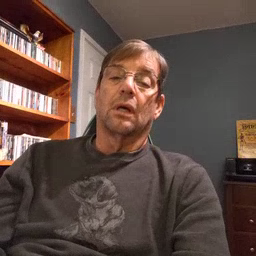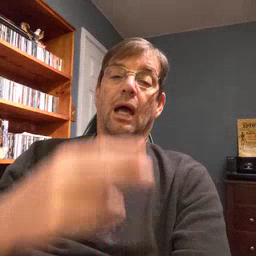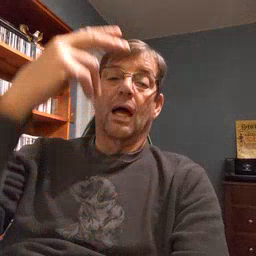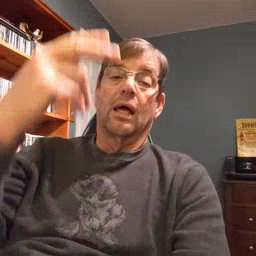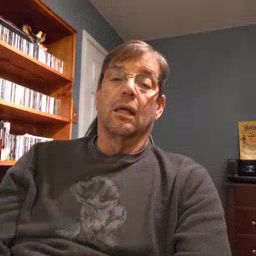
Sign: high